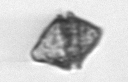
Label: Kryptoperidinium_triquetrum